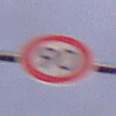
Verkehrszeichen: Geschwindigkeit90
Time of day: SunriseSunset
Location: Outdoor (Nature)
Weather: PartlyCloudy
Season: NotSpecified
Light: Natural